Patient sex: M
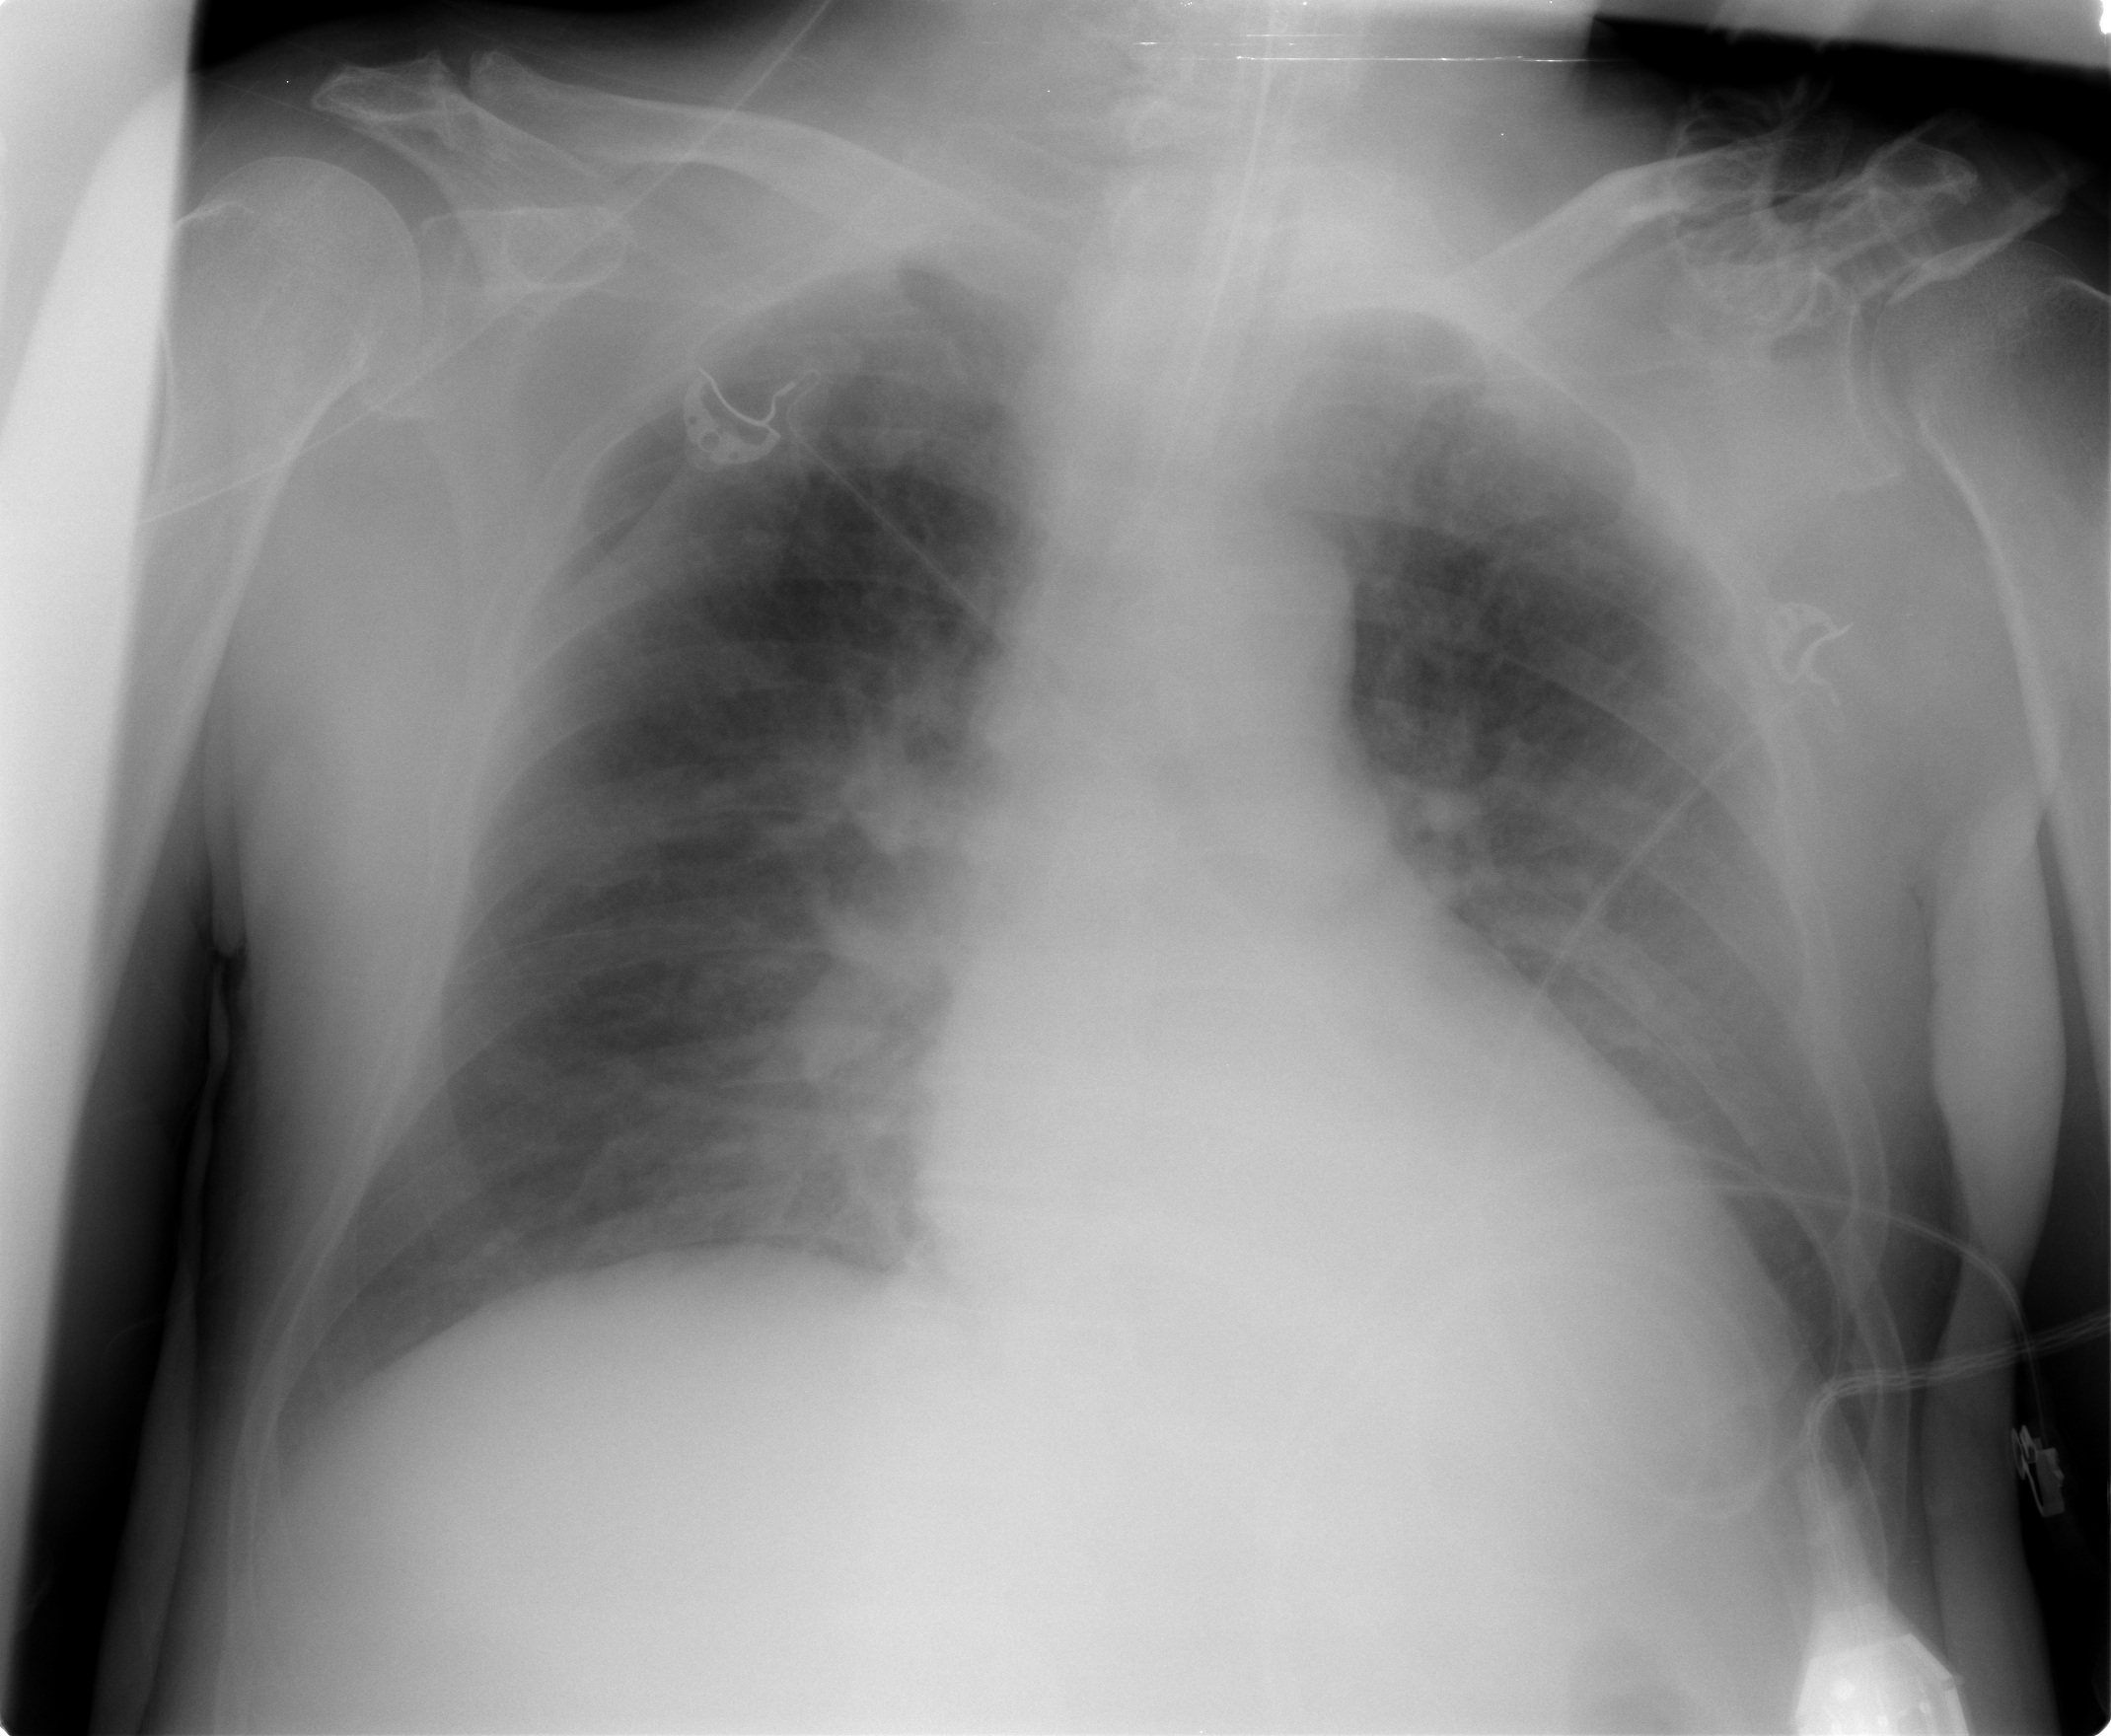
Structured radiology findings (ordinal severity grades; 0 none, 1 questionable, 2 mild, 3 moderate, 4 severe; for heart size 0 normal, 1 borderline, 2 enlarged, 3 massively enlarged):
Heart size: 0
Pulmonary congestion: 2
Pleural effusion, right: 0
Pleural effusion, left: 0
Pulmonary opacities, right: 2
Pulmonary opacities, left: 2
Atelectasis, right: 2
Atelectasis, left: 2